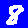
Digit: 8